Question: I am developing a game in Unity3d and I have some scripts which uses OnGUI() method and they are attached to my GameMenu object. I need to play a particle system on the scene while the GUI scripts are active. When I do that I cant see the particle system because OnGUI method is disabling my MainCamera and is on top of everything on the scene.
So is there a way to play particle system in front of OnGUI() method ?
This is how my scene looks like:

On the red marked area, I want my particle system being played to underline the selection. But the whole menu is designed with OnGUI() method and my particle system is playing behind where I cant see.
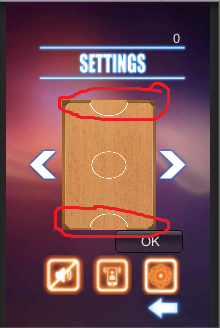
Answer: Avoid using OnGui it's pretty deprecated. Unity supports this feature with its new GUI system. However, using OnGUI it is not possible (without using 3rd party tools).